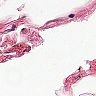
Metastatic tissue present: no